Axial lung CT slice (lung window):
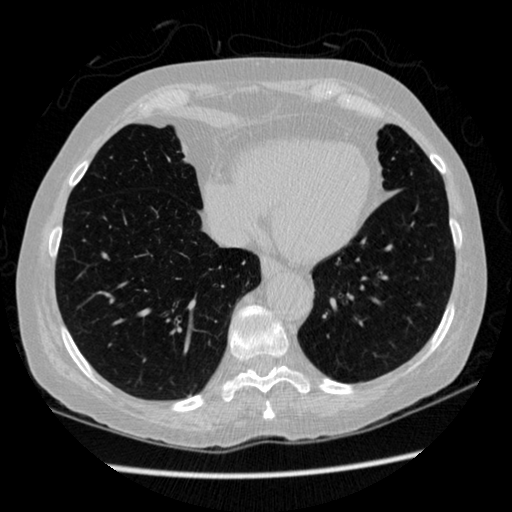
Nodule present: no